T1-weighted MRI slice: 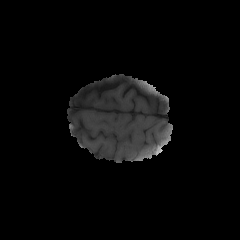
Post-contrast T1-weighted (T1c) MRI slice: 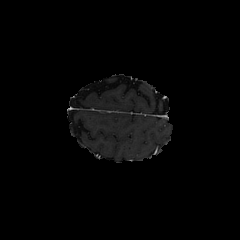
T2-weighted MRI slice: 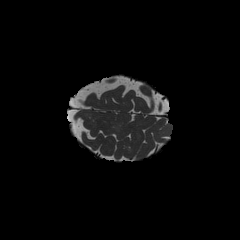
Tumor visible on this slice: no